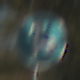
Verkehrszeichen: VorgeschriebeneFahrtrichtungGeradeausOderRechts
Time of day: MorningAfternoon
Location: Outdoor (Nature)
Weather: PartlyCloudy
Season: NotSpecified
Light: Natural